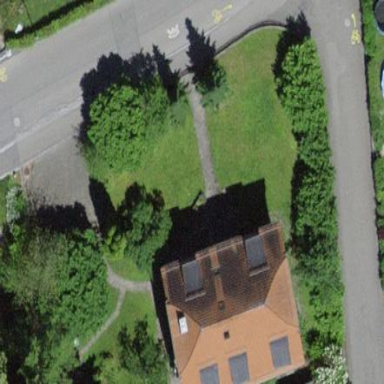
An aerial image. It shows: Hipped-roof house with roof tiles.